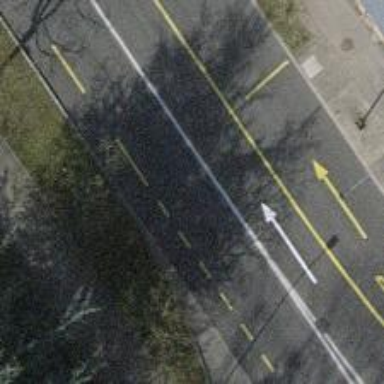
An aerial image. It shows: Bus stop for trolleybuses with designated stop position.